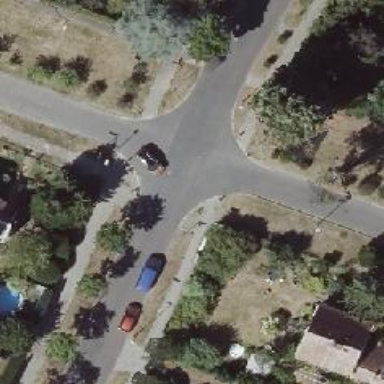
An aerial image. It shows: Smooth asphalt road in residential area.